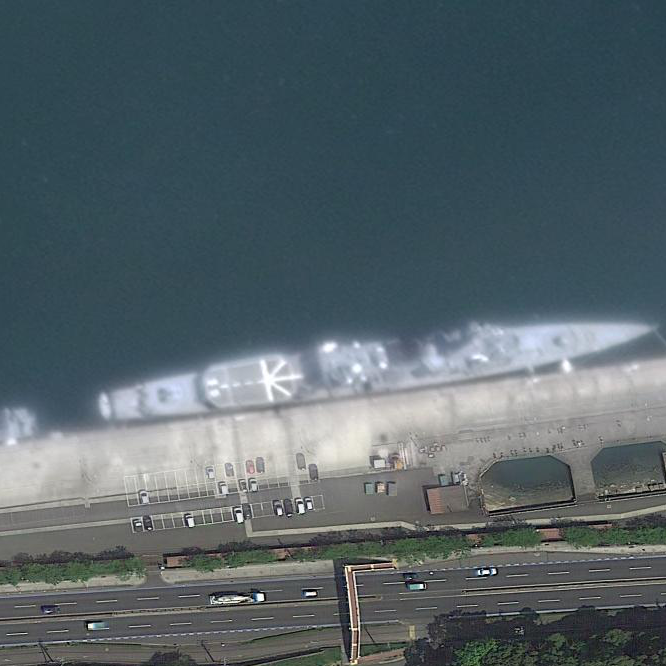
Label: Abukuma-class_frigate